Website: crate-barrel
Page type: customer-info-address
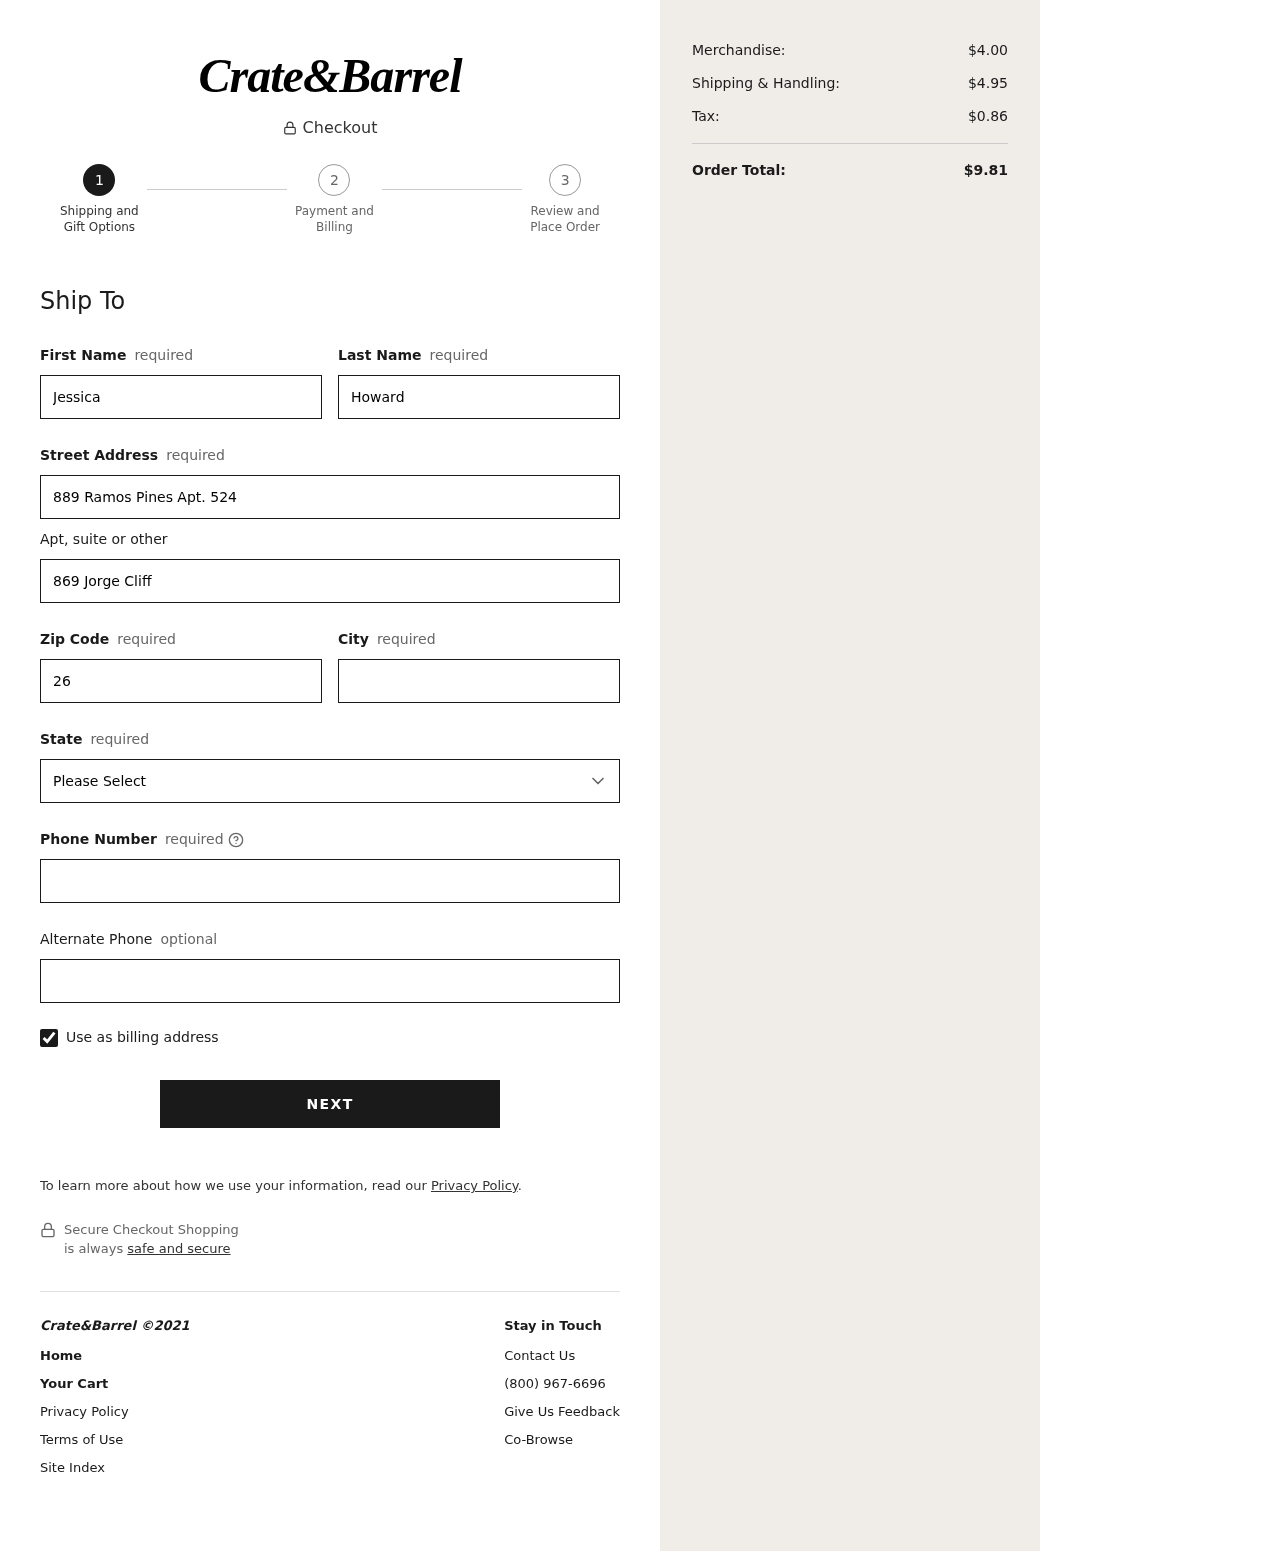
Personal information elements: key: PII_STATE
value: North Dakota
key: PII_FIRSTNAME
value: Jessica
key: PII_LASTNAME
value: Howard
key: PII_STREET
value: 889 Ramos Pines Apt. 524
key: PII_STREET2
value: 869 Jorge Cliff
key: PII_POSTCODE
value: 26183
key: PII_CITY
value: West Victoriaton
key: PII_PHONE
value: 9505098189
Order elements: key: ORDER_SUBTOTAL
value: $4.00
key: ORDER_SHIPPING_COST
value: $4.95
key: ORDER_TAX
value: $0.86
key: ORDER_TOTAL
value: $9.81